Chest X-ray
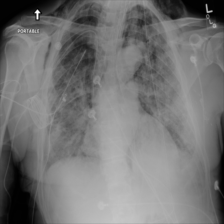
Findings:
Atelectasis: negative
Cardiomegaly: negative
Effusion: negative
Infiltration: negative
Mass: negative
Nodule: negative
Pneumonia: negative
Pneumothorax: negative
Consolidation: negative
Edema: negative
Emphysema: positive
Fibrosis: negative
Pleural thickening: negative
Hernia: negative